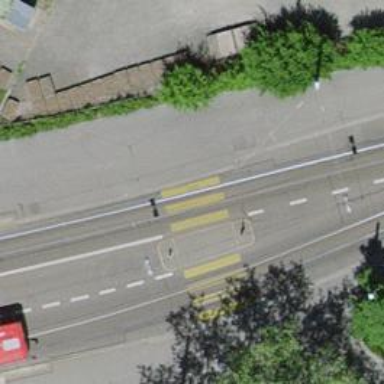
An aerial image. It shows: Tram crossing on the railway.